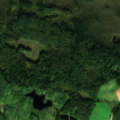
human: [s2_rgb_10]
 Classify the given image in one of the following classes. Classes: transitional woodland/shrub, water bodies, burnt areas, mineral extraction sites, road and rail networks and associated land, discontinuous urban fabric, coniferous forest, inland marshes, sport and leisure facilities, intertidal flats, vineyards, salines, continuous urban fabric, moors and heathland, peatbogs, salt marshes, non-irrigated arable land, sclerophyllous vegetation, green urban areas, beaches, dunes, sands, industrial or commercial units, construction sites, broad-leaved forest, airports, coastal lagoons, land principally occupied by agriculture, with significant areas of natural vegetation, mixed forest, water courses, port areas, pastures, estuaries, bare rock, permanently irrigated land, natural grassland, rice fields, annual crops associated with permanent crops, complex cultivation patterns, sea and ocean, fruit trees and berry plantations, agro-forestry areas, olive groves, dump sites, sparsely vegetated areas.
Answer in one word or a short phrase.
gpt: discontinuous urban fabric, non-irrigated arable land, fruit trees and berry plantations, broad-leaved forest, coniferous forest, peatbogs